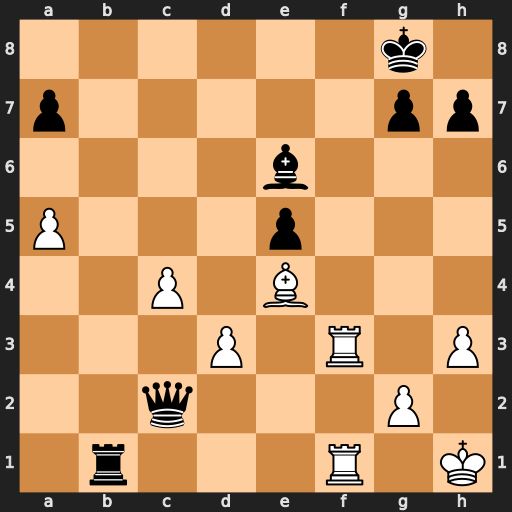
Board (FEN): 6k1/p5pp/4b3/P3p3/2P1B3/3P1R1P/2q3P1/1r3R1K
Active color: w
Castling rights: -
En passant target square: -
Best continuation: Rf8#